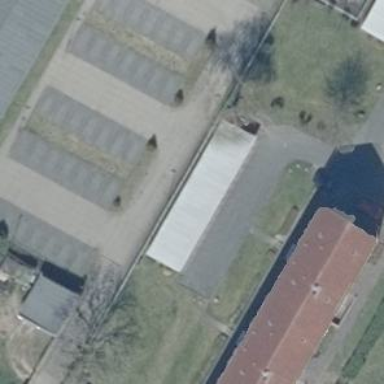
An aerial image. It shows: Carport structure.